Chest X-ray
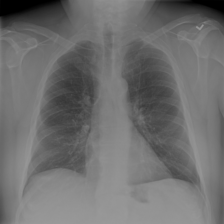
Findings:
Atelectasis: negative
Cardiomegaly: negative
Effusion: negative
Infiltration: positive
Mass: negative
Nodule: negative
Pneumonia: negative
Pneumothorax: negative
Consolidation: negative
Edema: negative
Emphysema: negative
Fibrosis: negative
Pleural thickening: negative
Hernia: negative